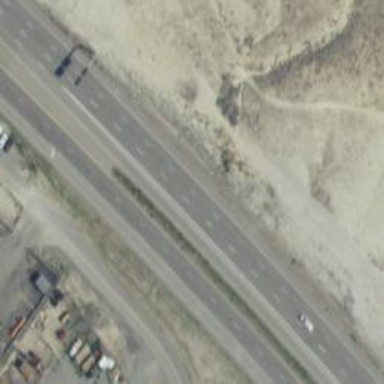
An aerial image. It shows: Expressway with asphalt surface. The highway is classified as trunk and has grade1 tracktype.